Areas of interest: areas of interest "Sport and cultural"
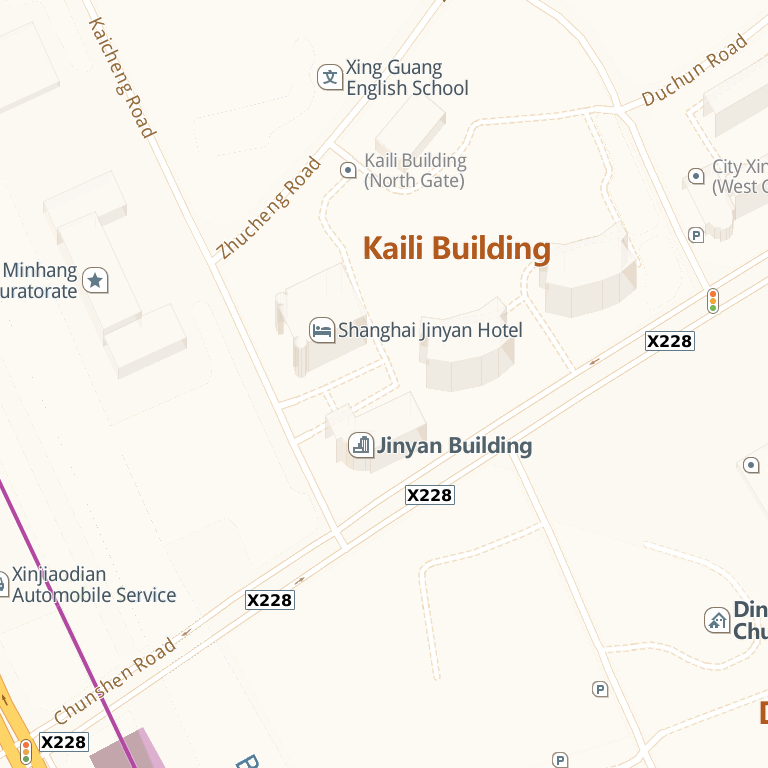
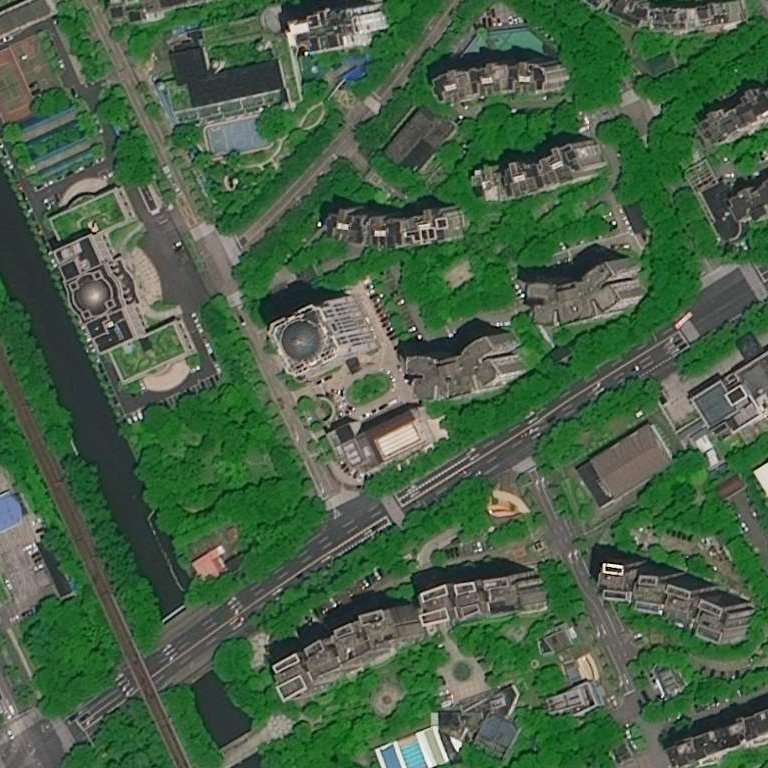